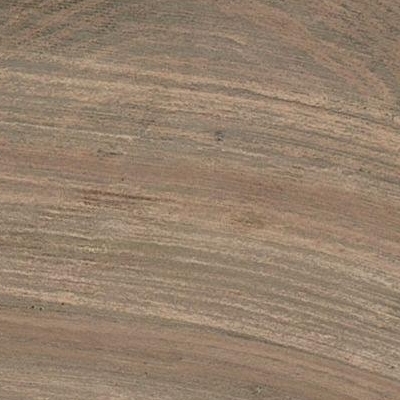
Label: Field